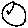
Label: moon